Question: I have a Meteor app running on localhost:3000.
Trying to connect to it with Robomongo results in "Authorization skipped by you" failure.
.
My settings are identical to the ones posted in <URL>, so I didn't touch any of the other config tabs.
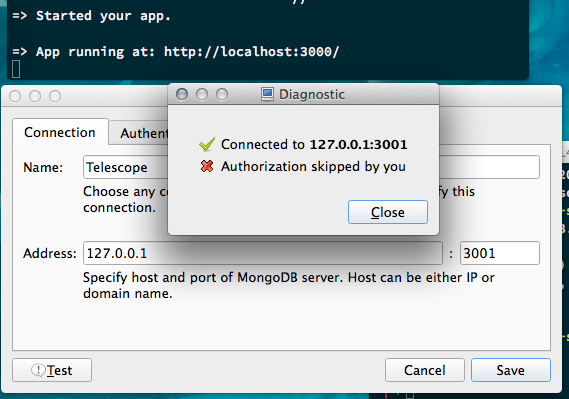
Answer: Shouldn't be a problem. Can you save the connection and connect to Mongo?